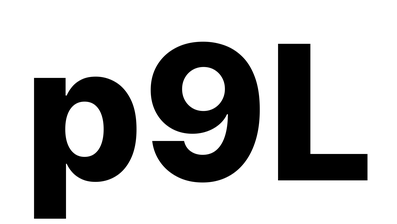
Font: Inter_ExtraBold